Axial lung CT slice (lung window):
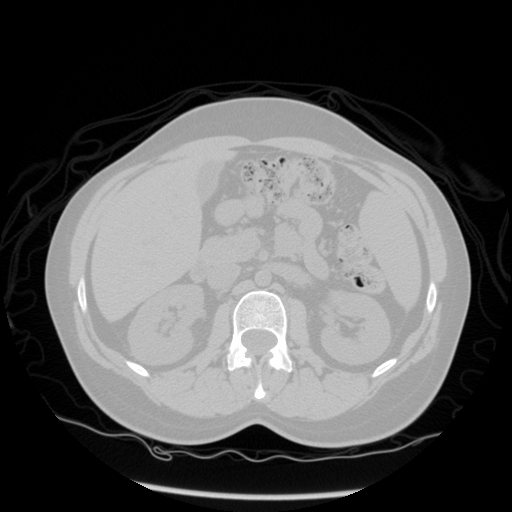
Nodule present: no